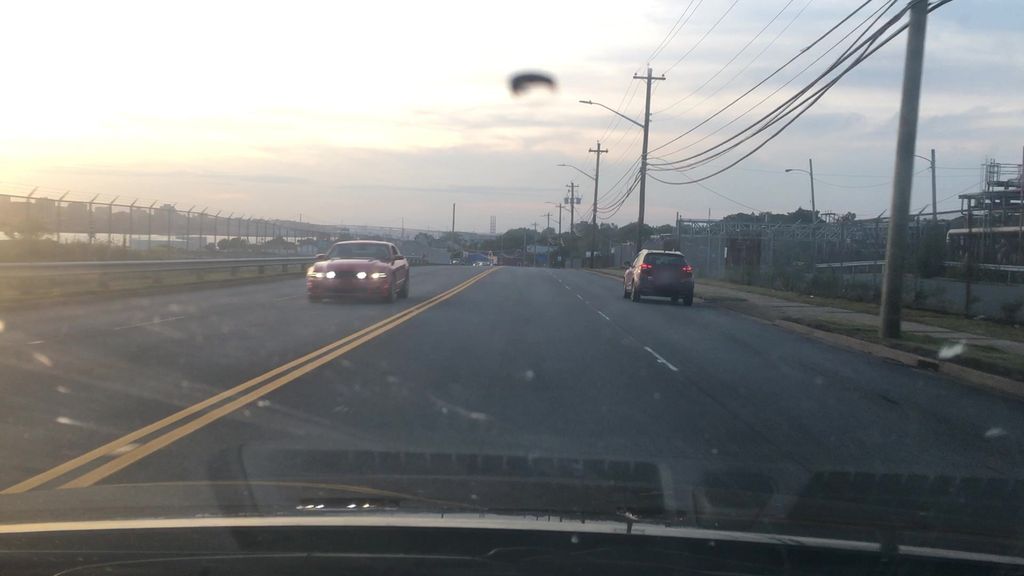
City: halifax